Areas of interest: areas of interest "Hefei Workers' Cultural Palace"
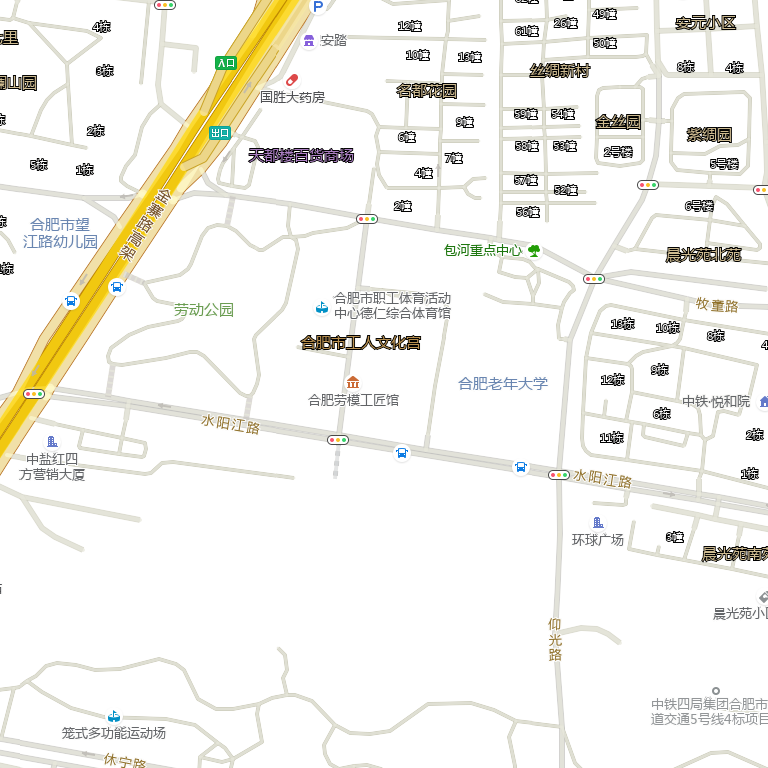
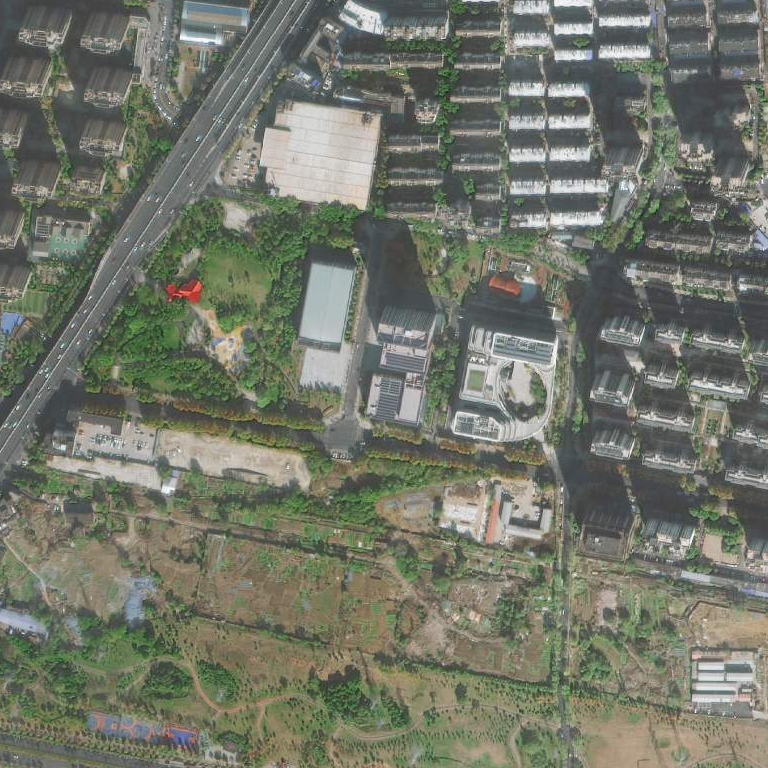